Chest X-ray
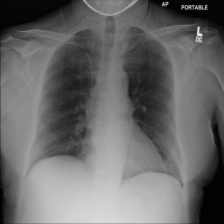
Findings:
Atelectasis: negative
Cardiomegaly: negative
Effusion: negative
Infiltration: negative
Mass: negative
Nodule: negative
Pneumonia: negative
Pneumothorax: negative
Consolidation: negative
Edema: negative
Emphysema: negative
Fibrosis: negative
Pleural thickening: negative
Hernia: negative